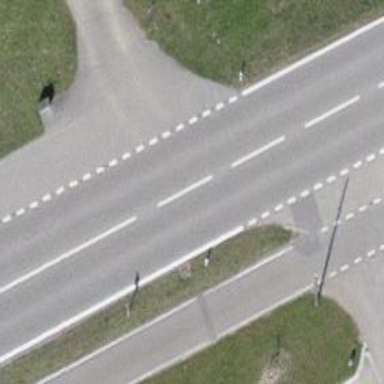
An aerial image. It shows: Primary highway with asphalt surface and separate sidewalk.